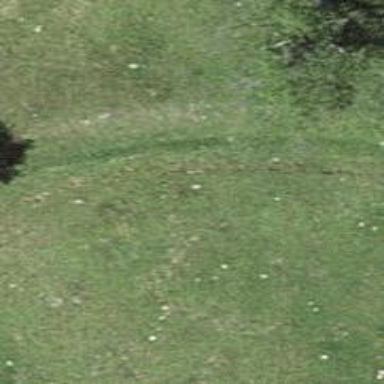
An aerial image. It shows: Ground path with grade 4 tracktype.